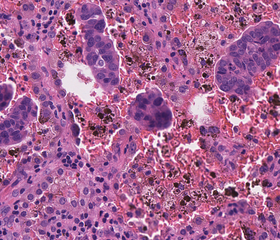
Tumor epithelial tissue: yes
Tumor-associated stroma tissue: yes
Normal tissue: no